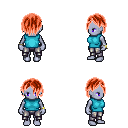
a pixel art fantasy rpg character, female body template, dark elf, purple skin, teal sleeveless shirt, metal pants, red bangs hairstyle, bracelets, four views (front, back, left, right), 2x2 character sprite sheet, small pixel art, hard edges, no anti-aliasing